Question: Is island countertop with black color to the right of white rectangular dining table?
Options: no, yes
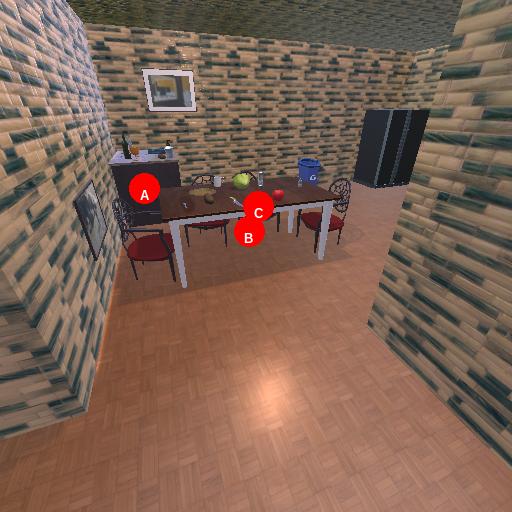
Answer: no